Field crop: tomato
Growth stage: 1
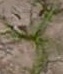
Species: cyperus